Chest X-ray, PA view. Patient: 50 years old, sex F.
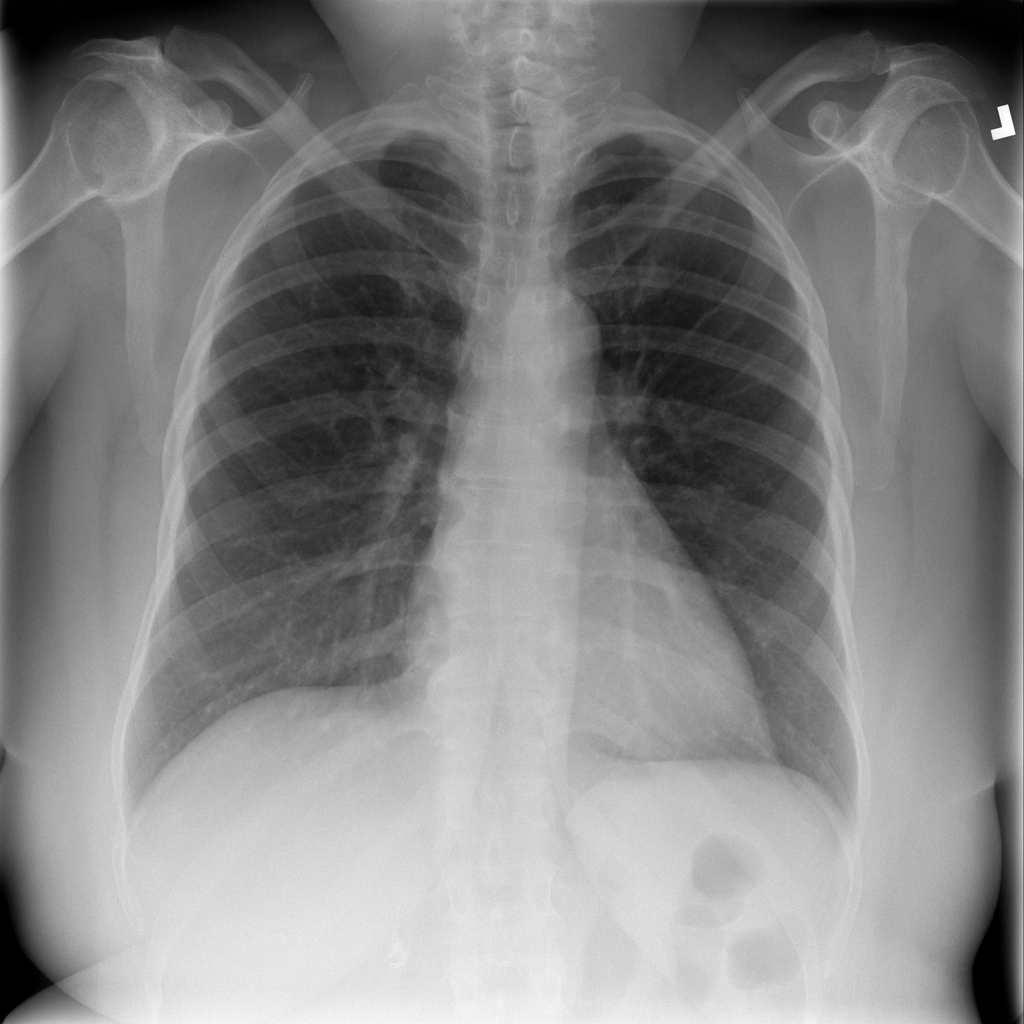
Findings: No Finding